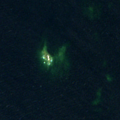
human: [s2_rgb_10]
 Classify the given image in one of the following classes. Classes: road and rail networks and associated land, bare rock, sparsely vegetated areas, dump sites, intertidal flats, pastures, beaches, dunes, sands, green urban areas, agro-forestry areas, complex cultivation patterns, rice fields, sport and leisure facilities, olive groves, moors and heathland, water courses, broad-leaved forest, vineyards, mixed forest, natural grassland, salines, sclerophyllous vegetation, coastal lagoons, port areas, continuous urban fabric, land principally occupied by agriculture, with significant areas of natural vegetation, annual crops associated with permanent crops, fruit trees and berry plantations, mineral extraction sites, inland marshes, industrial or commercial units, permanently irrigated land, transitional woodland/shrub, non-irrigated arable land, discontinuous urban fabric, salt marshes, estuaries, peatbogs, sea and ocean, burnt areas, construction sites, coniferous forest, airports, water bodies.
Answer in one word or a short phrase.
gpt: sea and ocean